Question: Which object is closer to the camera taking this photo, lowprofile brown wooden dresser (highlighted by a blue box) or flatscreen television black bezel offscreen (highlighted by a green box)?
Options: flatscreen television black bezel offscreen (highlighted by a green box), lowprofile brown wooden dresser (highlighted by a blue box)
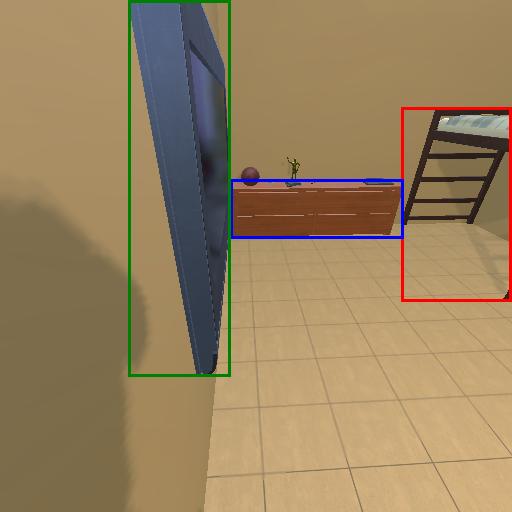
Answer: flatscreen television black bezel offscreen (highlighted by a green box)